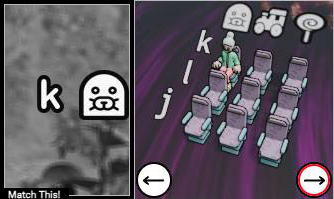
Task: seats
Answer: no